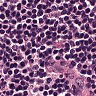
Metastatic tissue present: no